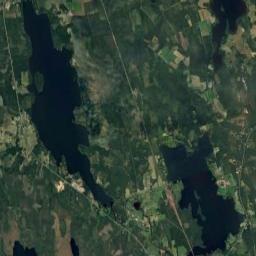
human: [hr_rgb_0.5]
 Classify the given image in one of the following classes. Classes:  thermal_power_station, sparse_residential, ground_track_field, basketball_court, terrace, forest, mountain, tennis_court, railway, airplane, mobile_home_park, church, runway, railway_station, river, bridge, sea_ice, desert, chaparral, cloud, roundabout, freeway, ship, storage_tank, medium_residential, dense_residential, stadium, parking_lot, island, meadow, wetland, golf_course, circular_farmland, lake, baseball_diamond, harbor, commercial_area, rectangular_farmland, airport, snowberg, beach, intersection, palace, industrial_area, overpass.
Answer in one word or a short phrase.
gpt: lake